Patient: sex M, age 61
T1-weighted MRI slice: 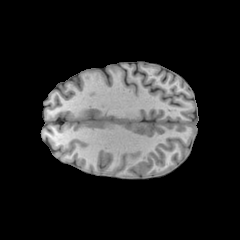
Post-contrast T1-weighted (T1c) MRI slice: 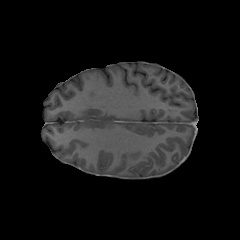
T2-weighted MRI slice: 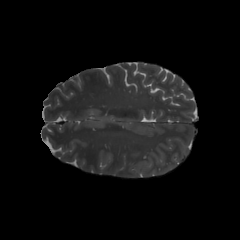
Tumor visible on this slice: no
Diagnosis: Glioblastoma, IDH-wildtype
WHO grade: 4